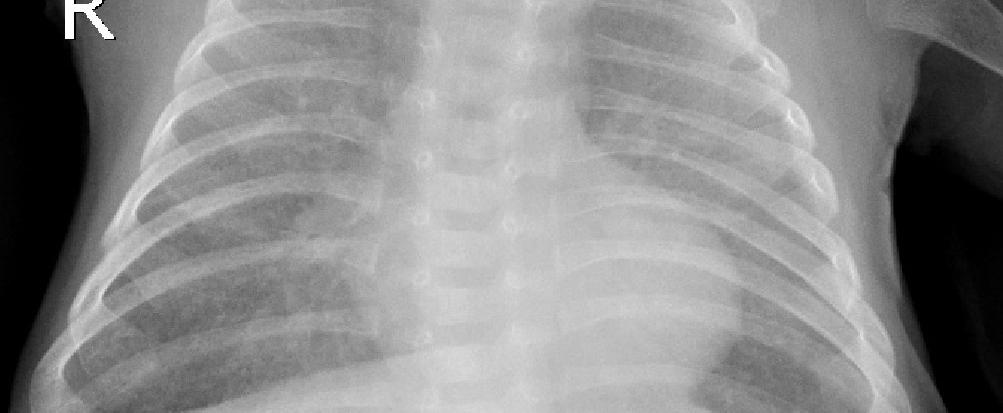
Diagnosis: PNEUMONIA